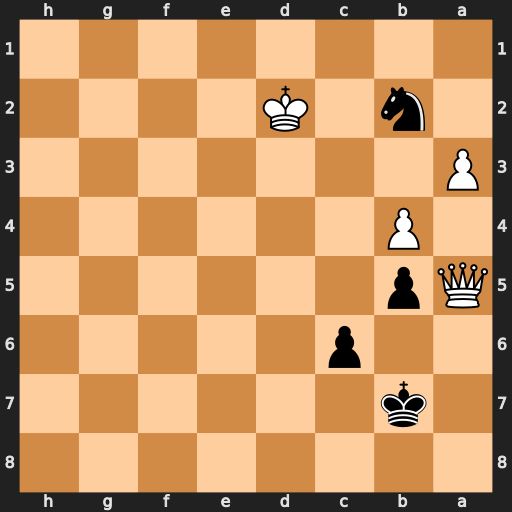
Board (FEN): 8/1k6/2p5/Qp6/1P6/P7/1n1K4/8
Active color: b
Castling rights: -
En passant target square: -
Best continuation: Nc4+ Kd1 Nxa5